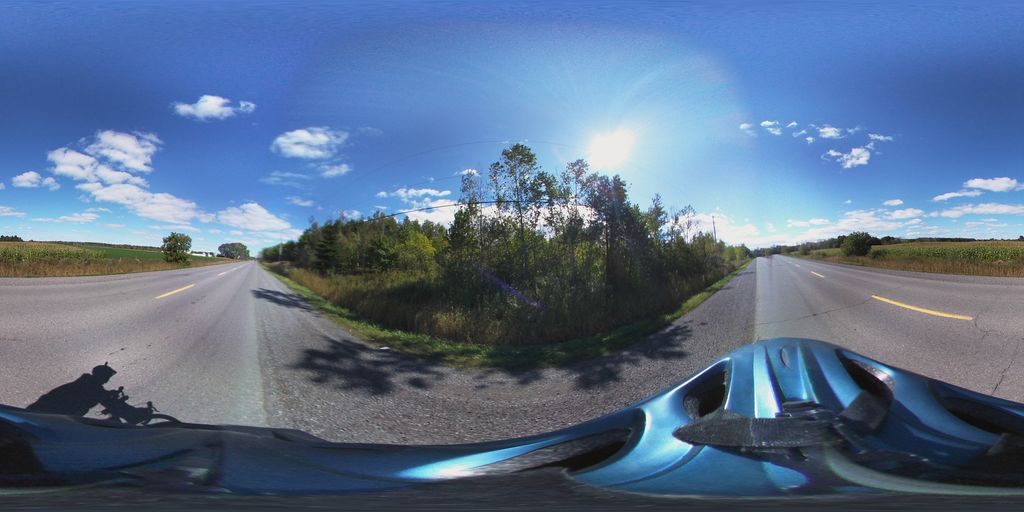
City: ottawa-gatineau